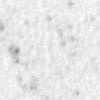
Label: no_change